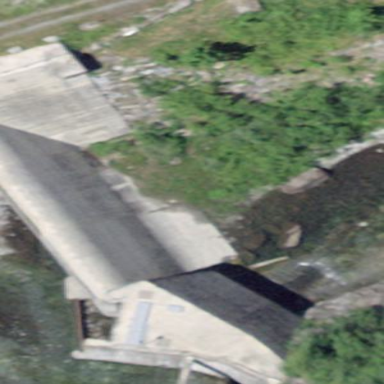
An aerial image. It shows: Dam along waterway.